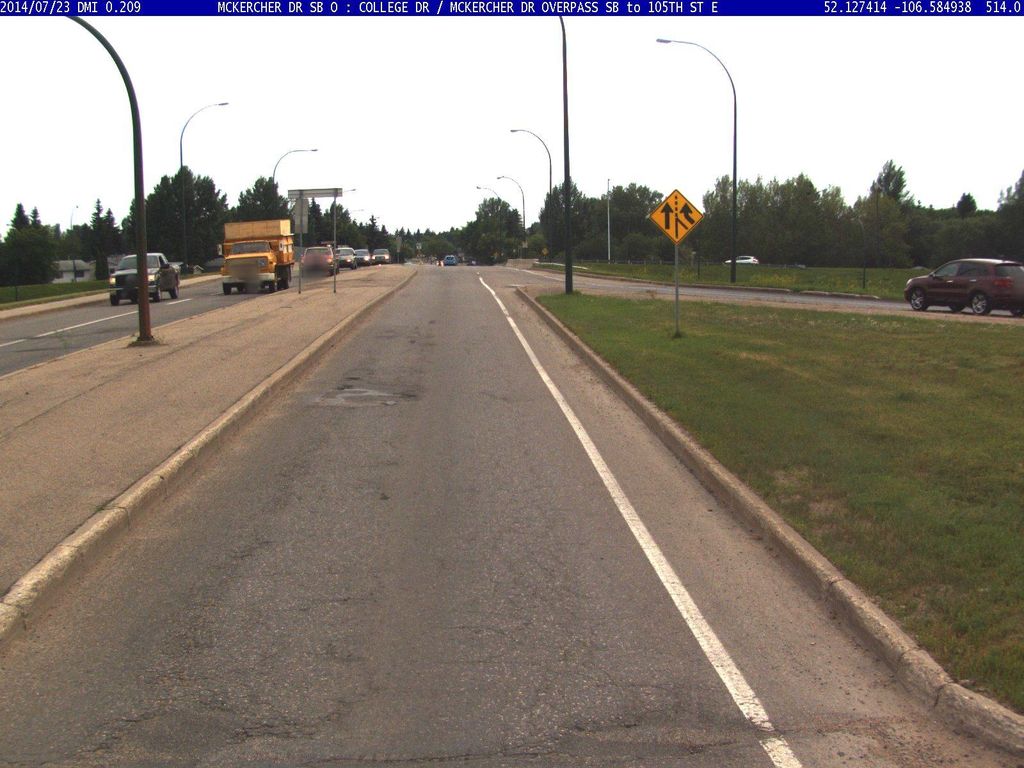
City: saskatoon